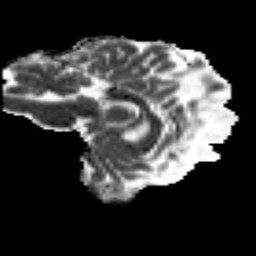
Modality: MD
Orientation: sagittal
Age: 29
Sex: female
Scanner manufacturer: siemens
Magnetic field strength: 3 T
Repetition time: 8.8 s
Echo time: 0.085 s